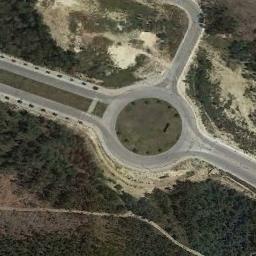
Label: roundabout